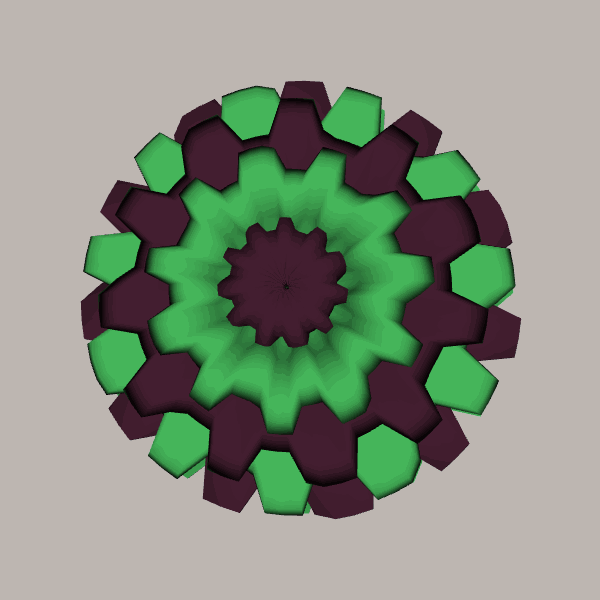
Background: light